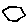
Label: hexagon